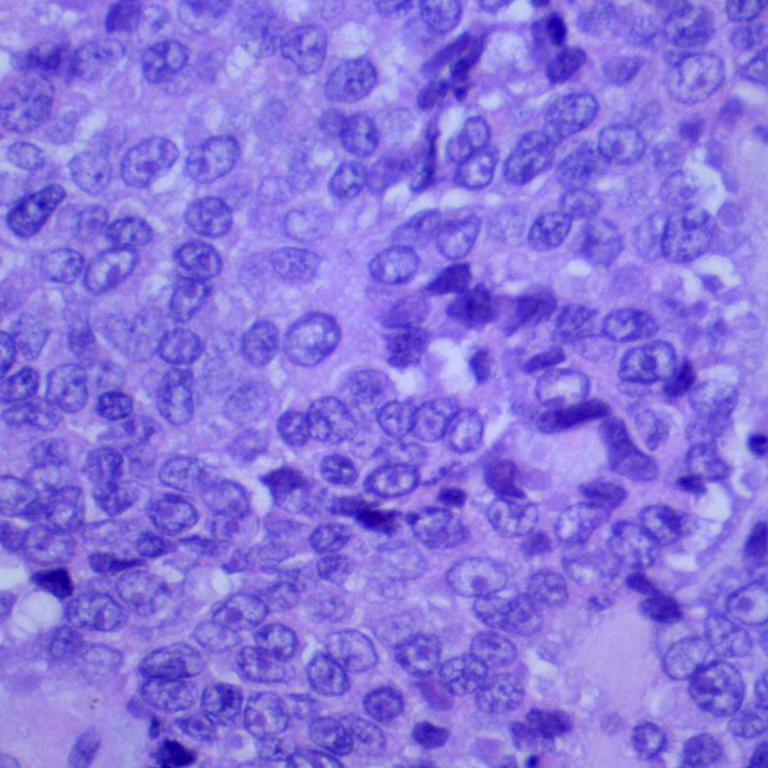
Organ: lung
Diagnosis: squamous carcinomas